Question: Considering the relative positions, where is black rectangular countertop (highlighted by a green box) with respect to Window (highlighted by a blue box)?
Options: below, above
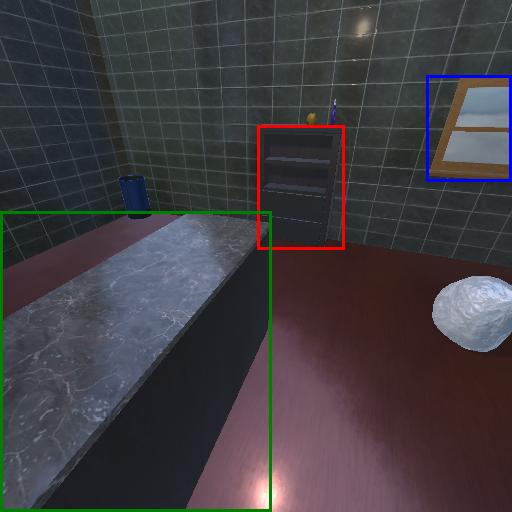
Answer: below